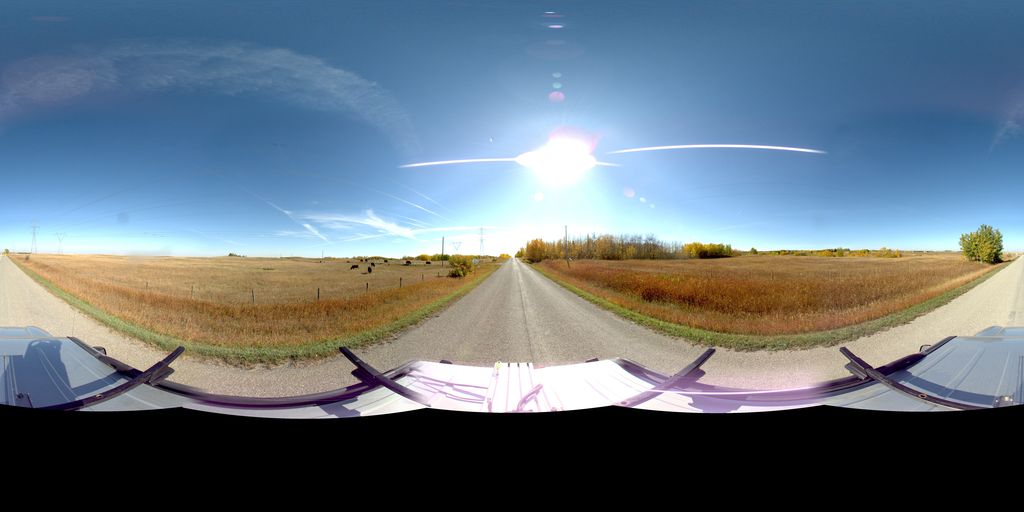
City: calgary